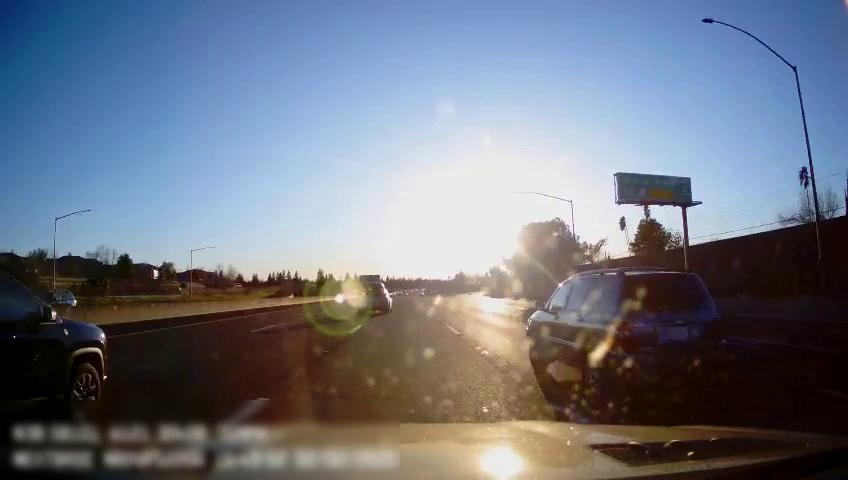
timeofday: Day
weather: Sunny
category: Drivable Space
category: Vehicles | SUV
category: Vehicles | SUV
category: Vehicles | SUV
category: Vehicles | SUV
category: Lanes | Alternate Lane
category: Lanes | Alternate Lane
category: Lanes | Current Lane
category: Lanes | Current Lane
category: Lanes | Alternate Lane
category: Lanes | Alternate Lane
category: Traffic | Signs
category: Traffic | Signs